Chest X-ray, AP view. Patient: 18 years old, sex M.
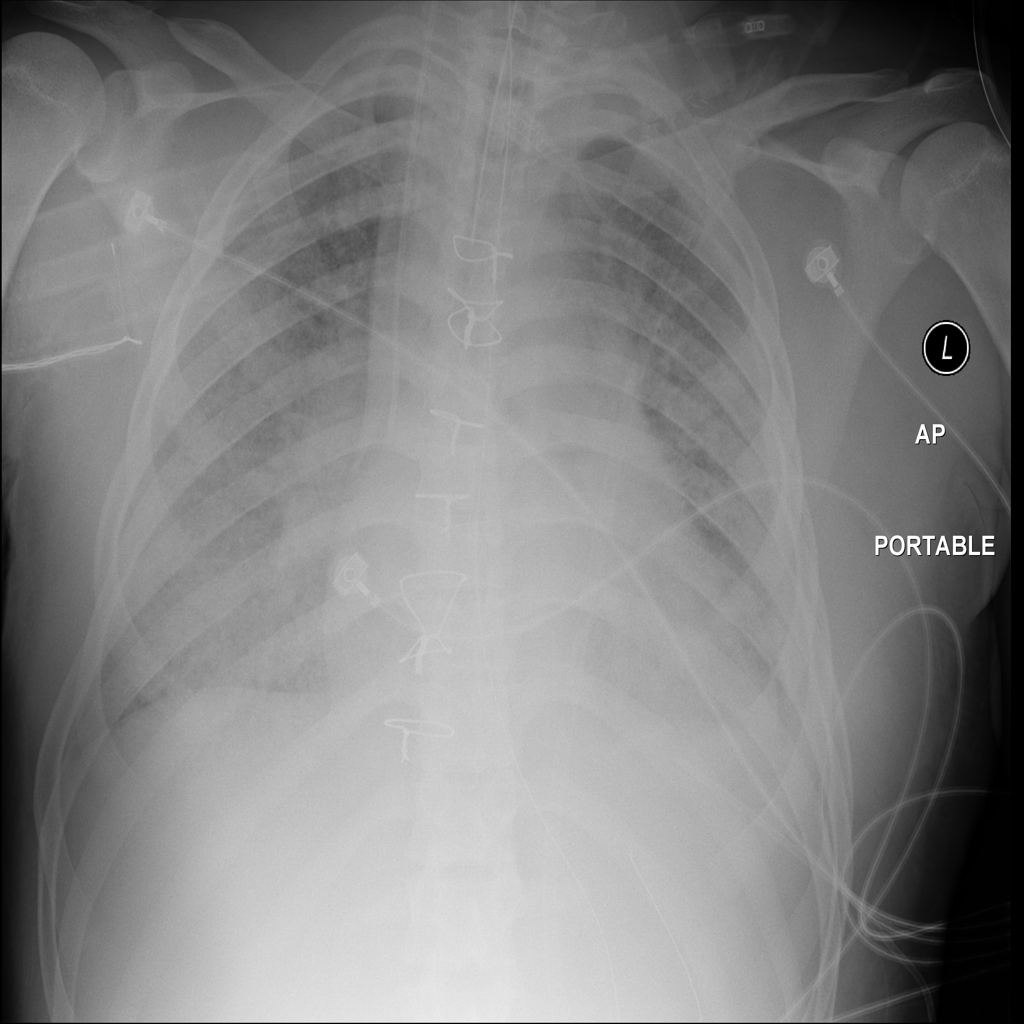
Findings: Infiltration, Pleural_Thickening